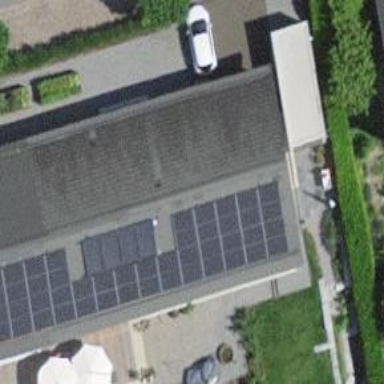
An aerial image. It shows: Solar power generator.